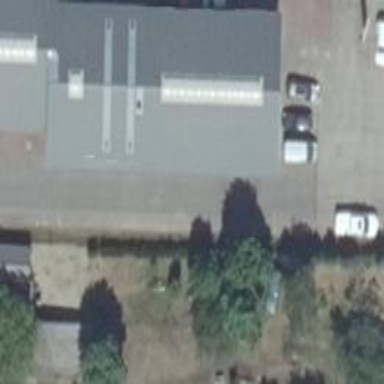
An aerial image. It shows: Commercial building.